Question: Currently I'm able to draw a straight line between countries using the following code:
'''
library(leaflet)
leaflet() %>% addTiles() %>% addPolylines(lat=c(38.8833, 35.00), lng=c(-77.0167, 103.00))
'''
<URL>
What I'm trying to produce is a more realistic flight path, where the straight line is actually curved. Similar to this:

For the sake of this question, I'd like to tailor the answer within the 'Leaflet' package. Any help would be much appreciated.
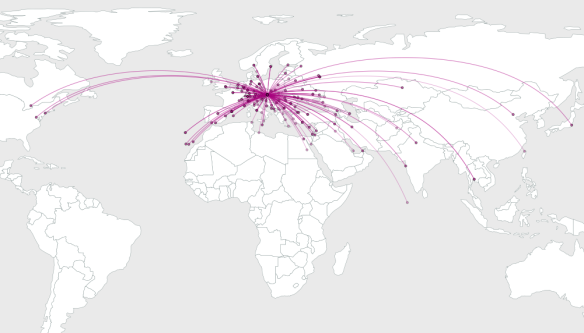
Answer: following up on mrub, just pass the object you get from gcIntermediate to leaflet. something like this:
'''
library(leaflet)
library(geosphere)
gcIntermediate(c(5,52), c(-120,37),
n=100,
addStartEnd=TRUE,
sp=TRUE) %>%
leaflet() %>%
addTiles() %>%
addPolylines()
'''
<URL>